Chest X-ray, PA view. Patient: 38 years old, sex F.
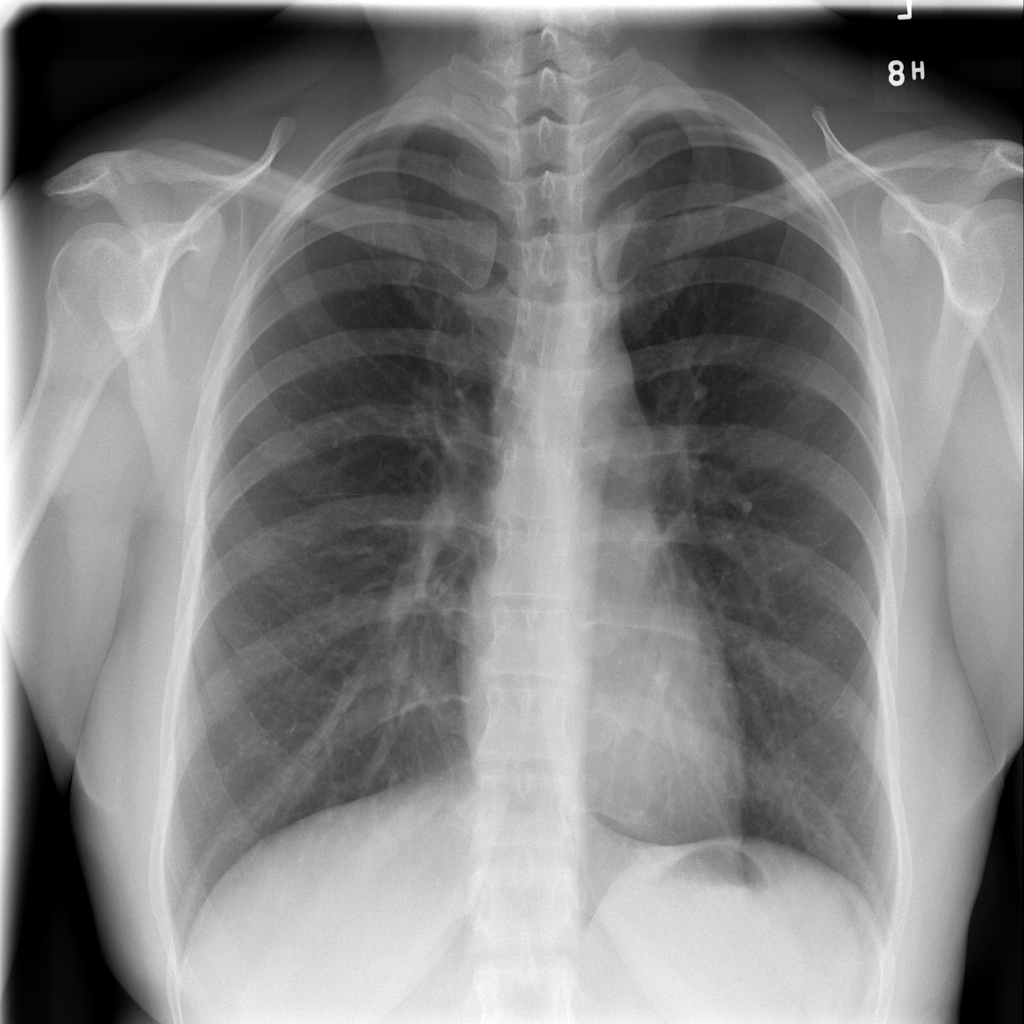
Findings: No Finding